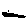
Label: line